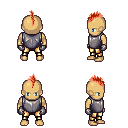
a pixel art fantasy rpg character, male body template, human, tanned skin, steel chest armor, gold greaves, red mohawk hairstyle, metal gloves, four views (front, back, left, right), 2x2 character sprite sheet, small pixel art, hard edges, no anti-aliasing